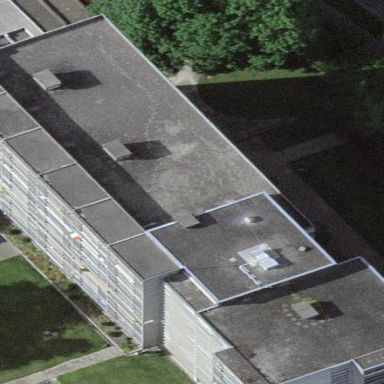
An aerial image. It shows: Building with apartments and flat roof.